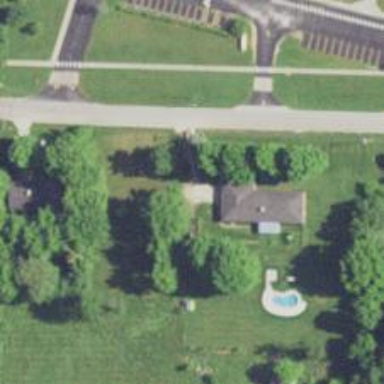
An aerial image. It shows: Driveway.